Question: I'm trying to do a project with <URL> work on android 2.3.3 And I have installed android 4.0 and 2.3.3
I download ActionBarSherlock and unzipped in Eclipse workespace.
And then open Eclipse go to File-> New -> Project -> Android Project From Existing Code.
In the next screen select the the ActionBarSherlock folder, a list of Eclipse projects
But "library" appears in a lighter color and I can not select it

What am I doing wrong? thank you very much, sorry for my English
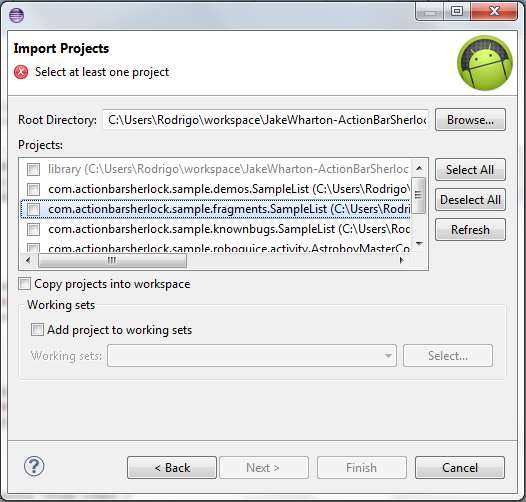
Answer: Check if you dont have any other project called "library" in workspace. Happened to me once.